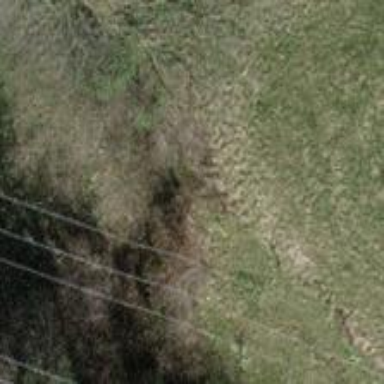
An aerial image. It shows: Row of trees in natural setting.